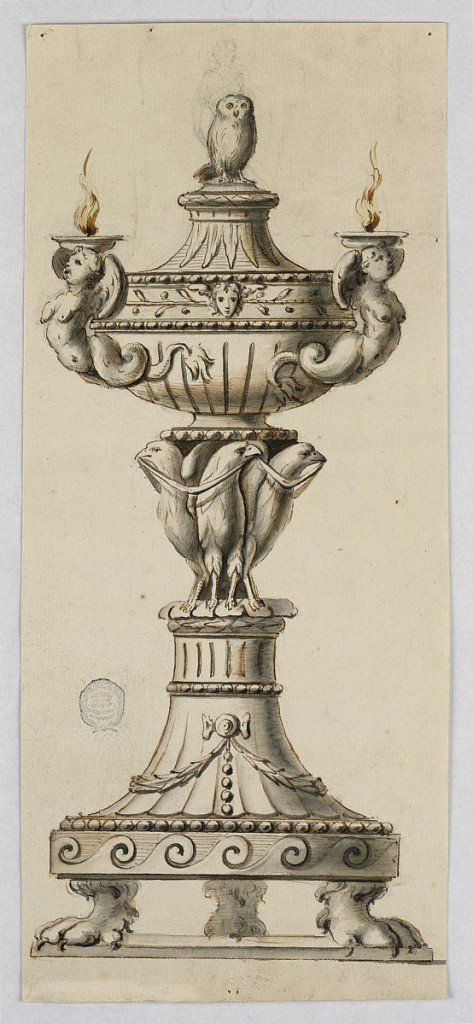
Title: Design for a Candlestick
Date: late 18th century
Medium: Black chalk, pen and ink, bistre on paper
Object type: Drawing
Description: Three lion feet on a base, support a capital upside down. Birds holding drapery festoons at center supporting a tureen topped with an owl.